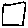
Label: square